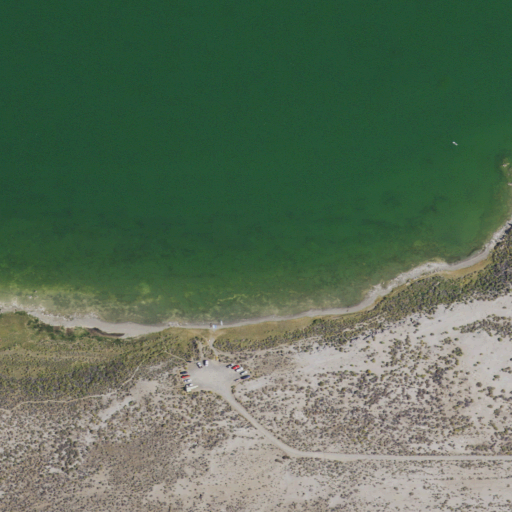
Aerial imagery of beach in California named Navy Beach containing open water, shrub, grassland, barren land, woody wetlands, and herbaceous wetlands